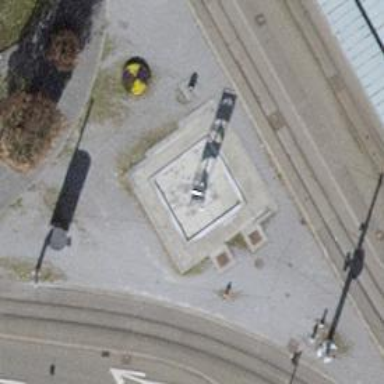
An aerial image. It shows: Fountain.